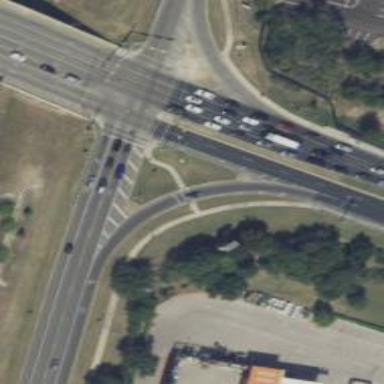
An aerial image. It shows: Secondary link road.